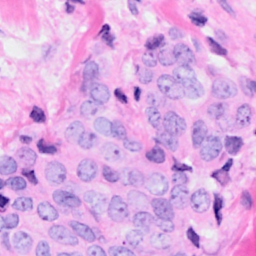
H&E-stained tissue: Breast